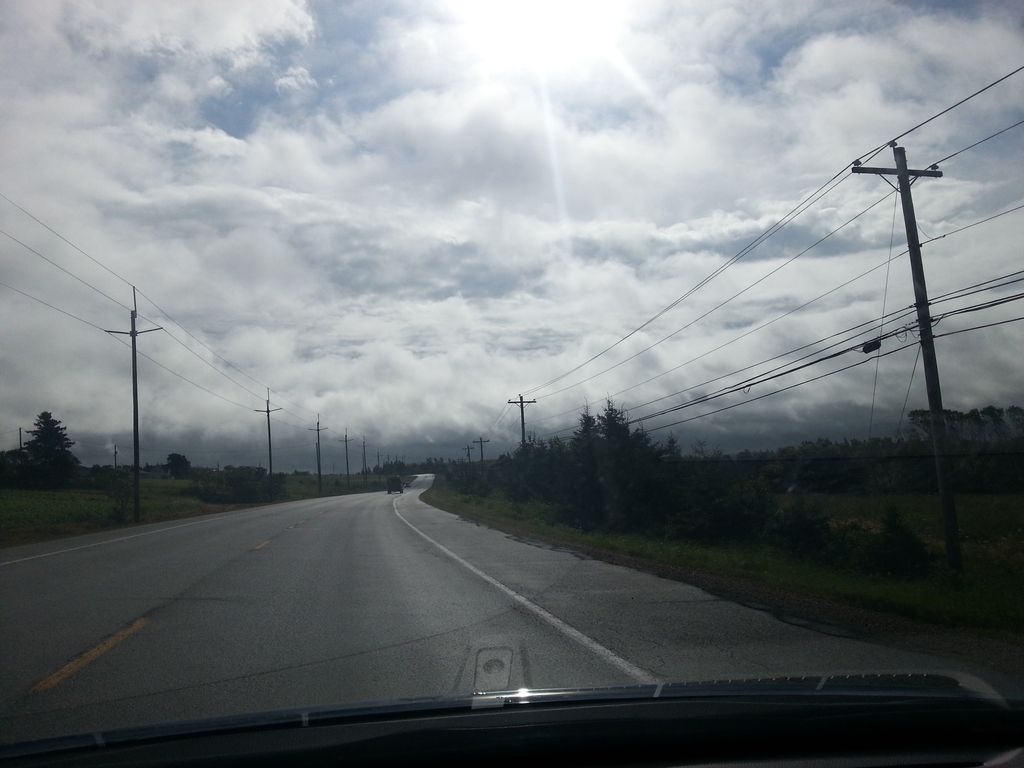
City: charlottetown